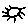
Label: sun